Question: I am trying to build a color table just like MS Office font color grid. What is the best way to do it? Table, div or ul?
I have currently used a div but I am struggling to place it with in a ul which is my menu.
## HTML
'''
<div id="color">
<table id="colorgrid">
<tr>
<td class="cell" style="background-color: #FFFF00;"></td>
<td class="cell" style="background-color: #7CFC00;"></td>
<td class="cell" style="background-color: #40E0D0;"></td>
</tr>
<tr>
<td class="cell" style="background-color: #9400D3;"></td>
<td class="cell" style="background-color: #FF0000;"></td>
<td class="cell" style="background-color: #FF00FF;"></td>
</tr>
</table> <!--End of colorgrid -->
'''
## CSS
'''
#colorgrid{
width: 85px;
height: 45px;
display: none;
position: absolute;
z-index: 3;
'''
}
.row{
}
.cell{
'''
float: left;
border: 1pt gray solid;
margin: 1px;
overflow: hidden;
width: 20px;
height: 20px;
'''
}
## JS/jQuery
'''
$(document).ready(function(){
$('#btn').click(function(){
$('.backdrop').css('display', 'block');
$('#colorgrid').css('display', 'block');
$('.backdrop').click(function(){
$('#colorgrid').css('display', 'none');
$('.backdrop').css('display', 'none');
});
$('.cell').click(function(){
var color = $(this).css('background-color');
alert(color);
$('#colorgrid').css('display', 'none');
$('.backdrop').css('display', 'none');
});
});
'''
This code works, I just want an opinion, whats the best way to skin this cat? :-)
P.S. btn is in a li

Thanks,
drjay
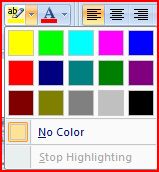
Answer: # Update
Color pickers are now natively <URL>, and can be achieved using the input type 'color'.
<URL>
# Original
So, this question really intrigued me, mainly because it looked fun, so I decided to create a little colour palette type tool using jQuery. The setup is pretty straight forward, and the aim is to make it as dynamic as possible by using an array of colour objects that contain both the 'name' (<URL>, and the 'hex'. The actual click event itself doesn't do anything clever apart from set the colour an a 'div' which has a specific class.
<URL>
Here is the setup:
## HTML
'''
<ul></ul>
<div class="activeColour"></div>
'''
## CSS
'''
ul
{
width: 125px;
}
li
{
cursor: pointer;
display: block;
height: 25px;
float: left;
margin: 0;
padding: 0;
width: 25px;
}
.activeColour
{
clear: both;
height: 25px;
width: 125px;
}
'''
## JavaScript - Part 1, the colours array
'''
// define the colours
var colours = [
{ name: 'Yellow', hex: '#FFFF00' },
{ name: 'LawnGreen', hex: '#7CFC00' },
{ name: 'Aqua', hex: '#00FFFF' },
{ name: 'Fuchsia', hex: '#FF00FF' },
{ name: 'Blue', hex: '#0000FF' },
{ name: 'Red', hex: '#FF0000' },
{ name: 'DarkBlue', hex: '#00008B' },
{ name: 'DarkCyan', hex: '#008B8B' },
{ name: 'DarkGreen', hex: '#006400' },
{ name: 'DarkMagenta', hex: '#8B008B' },
{ name: 'DarkRed', hex: '#8B0000' },
{ name: 'DarkGoldenRod', hex: '#B8860B' },
{ name: 'DarkGray', hex: '#A9A9A9' },
{ name: 'LightGray', hex: '#D3D3D3' },
{ name: 'Black', hex: '#000000' }
];
'''
## JavaScript - Part 2, clicky!
'''
$(function()
{
$('li').live('click', function()
{
$('.activeColour').css('background-color', $(this).css('background-color'));
});
var $palette = $('ul');
for (var i = 0; i < colours.length; i++)
{
$palette.append($('<li />').css('background-color', colours[i].hex));
}
});
'''